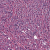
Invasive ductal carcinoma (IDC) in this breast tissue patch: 0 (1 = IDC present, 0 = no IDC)